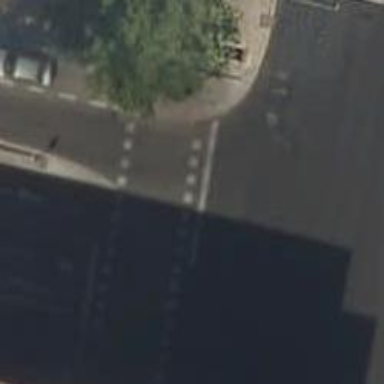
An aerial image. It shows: Uncontrolled zebra crossing on the road.